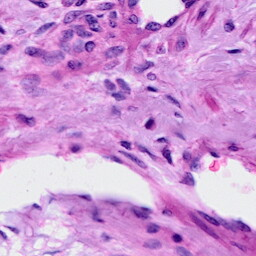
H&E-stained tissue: Cervix